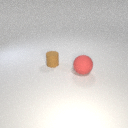
large red rubber sphere to the right of small brown rubber cylinder